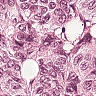
Metastatic tissue present: yes